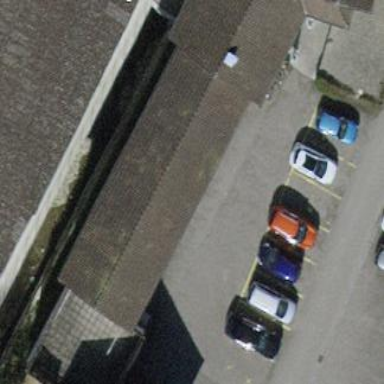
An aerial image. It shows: Group of garages.